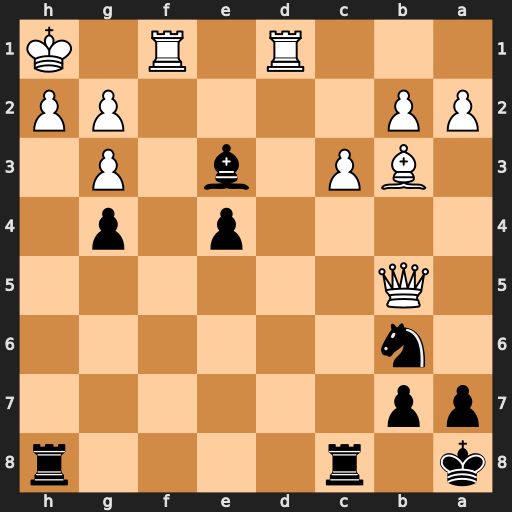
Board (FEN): k1r4r/pp6/1n6/1Q6/4p1p1/1BP1b1P1/PP4PP/3R1R1K
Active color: b
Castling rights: -
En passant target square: -
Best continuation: Rxh2+ Kxh2 Rh8+ Qh5 Rxh5#